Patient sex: M
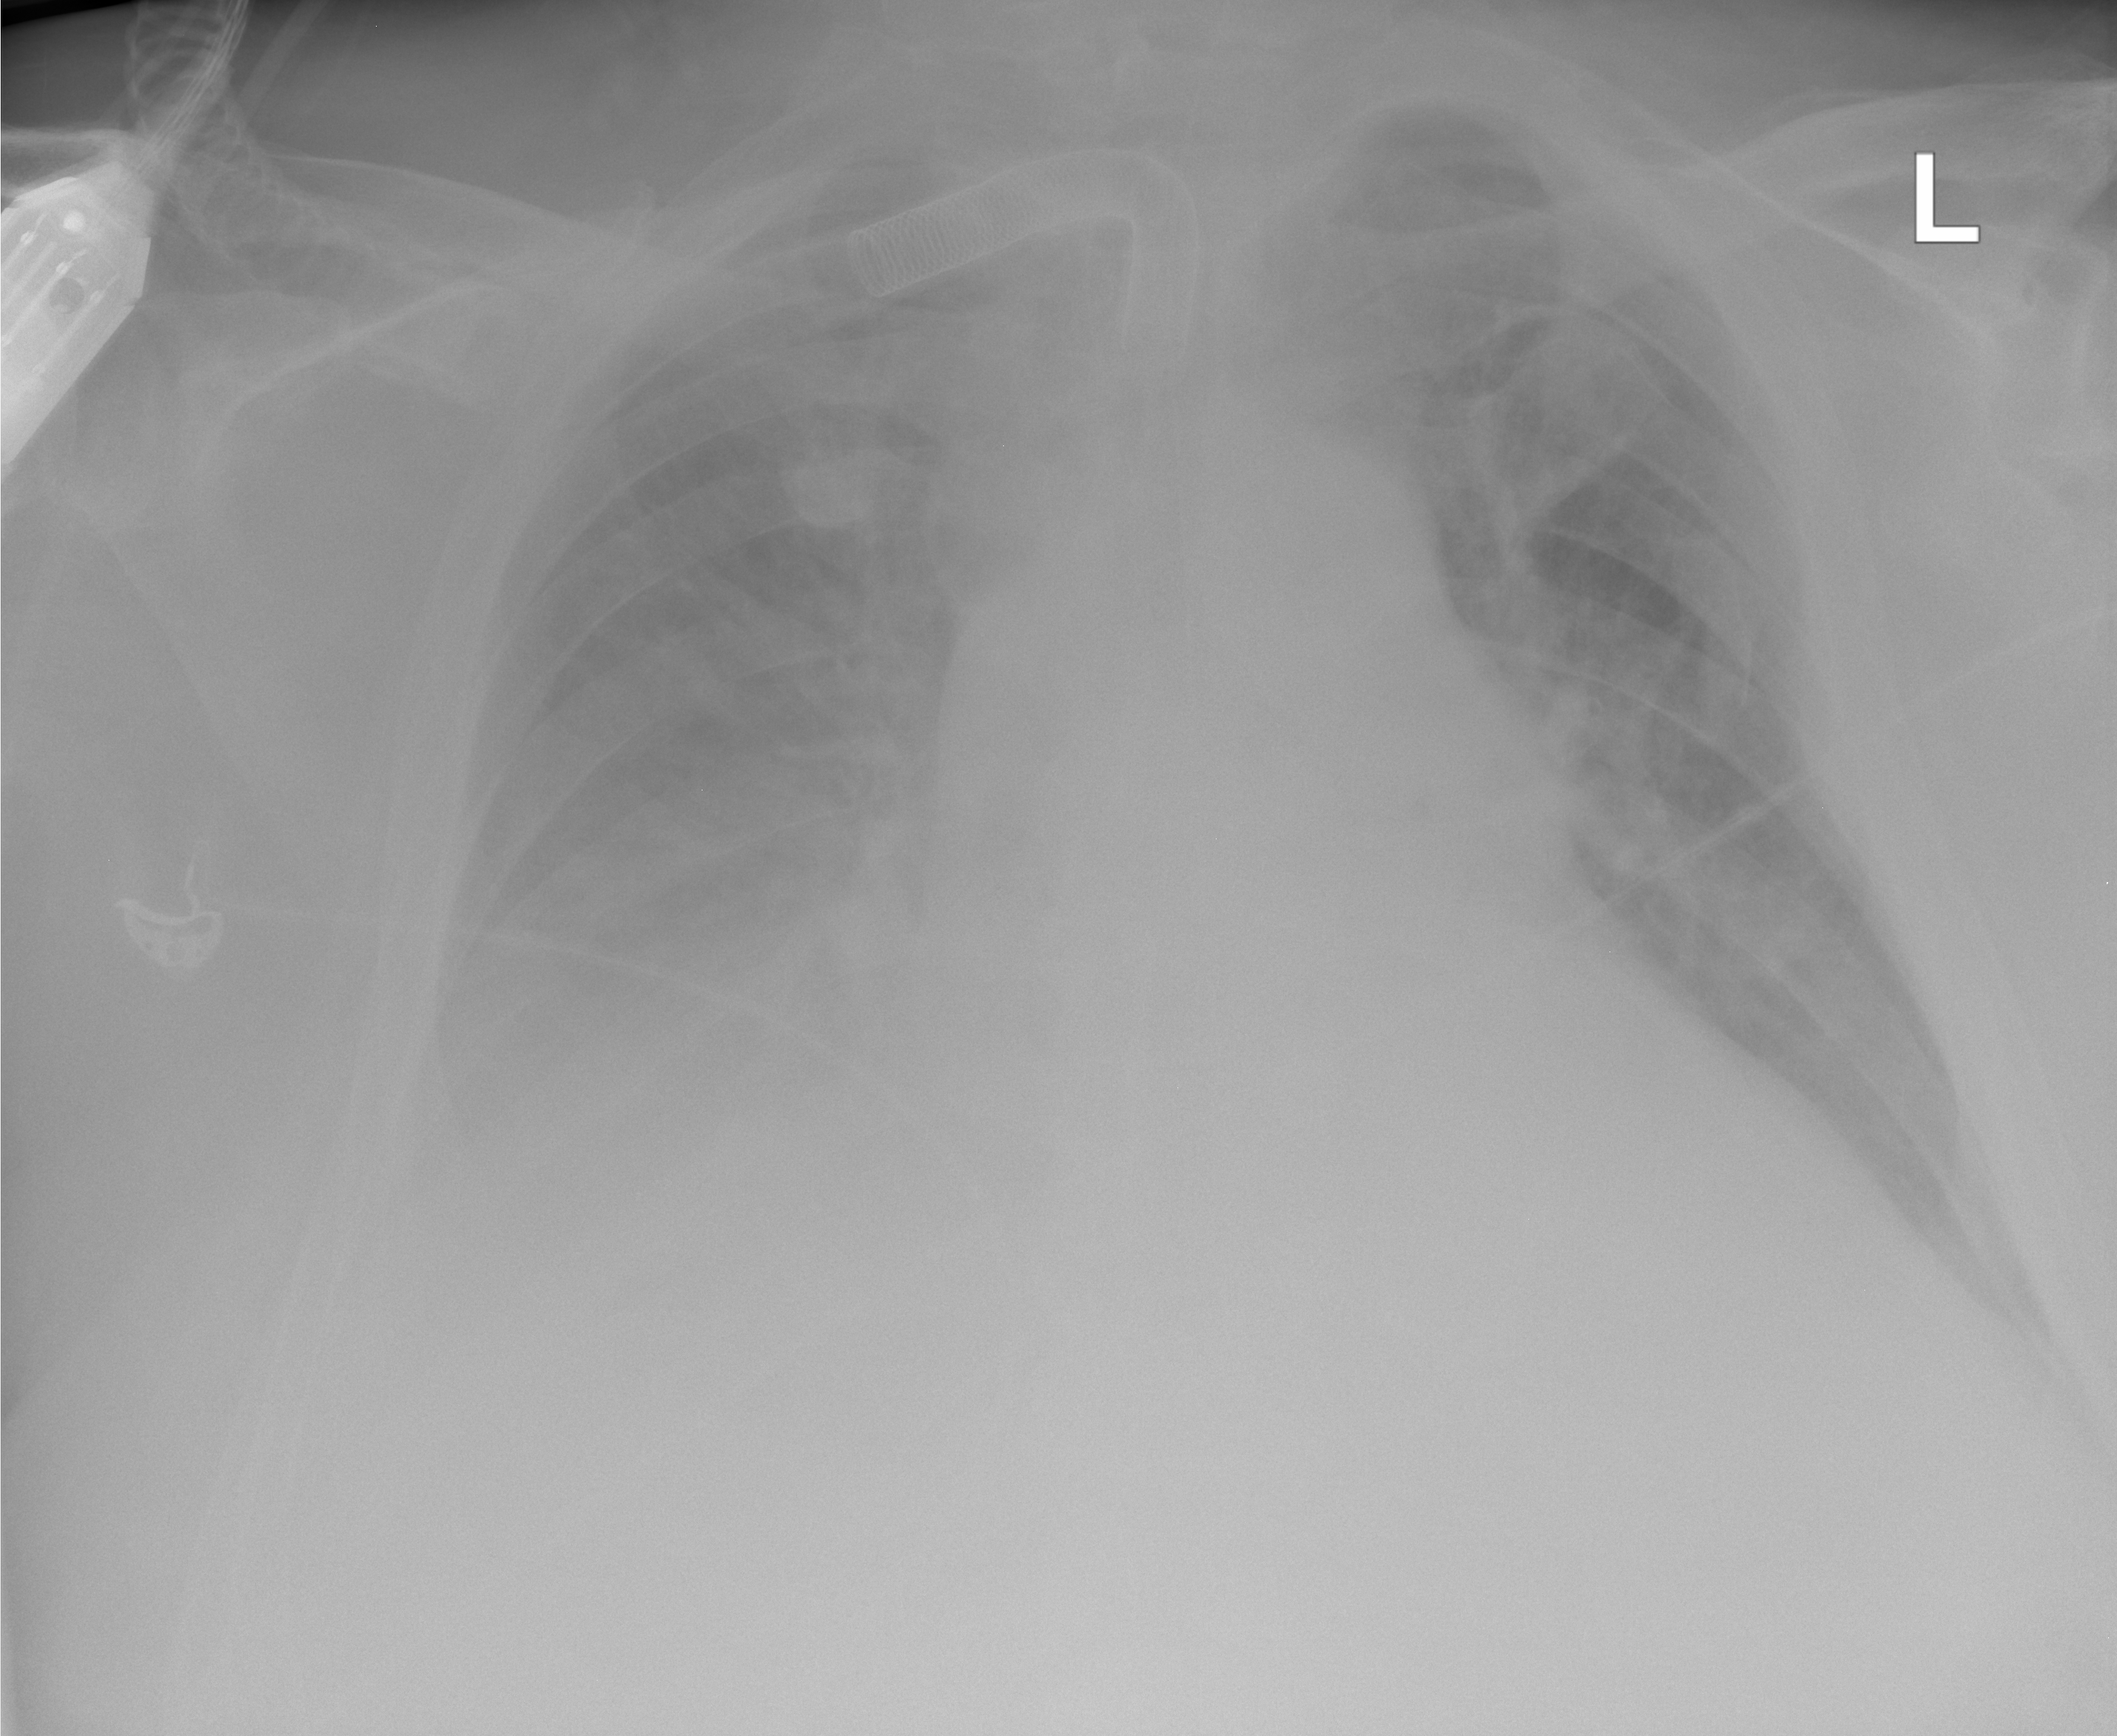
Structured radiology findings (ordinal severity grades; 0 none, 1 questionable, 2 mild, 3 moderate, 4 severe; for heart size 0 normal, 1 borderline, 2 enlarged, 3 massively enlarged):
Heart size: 2
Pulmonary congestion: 2
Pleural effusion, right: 3
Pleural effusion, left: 0
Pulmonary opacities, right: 0
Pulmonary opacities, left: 0
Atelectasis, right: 2
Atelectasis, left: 0